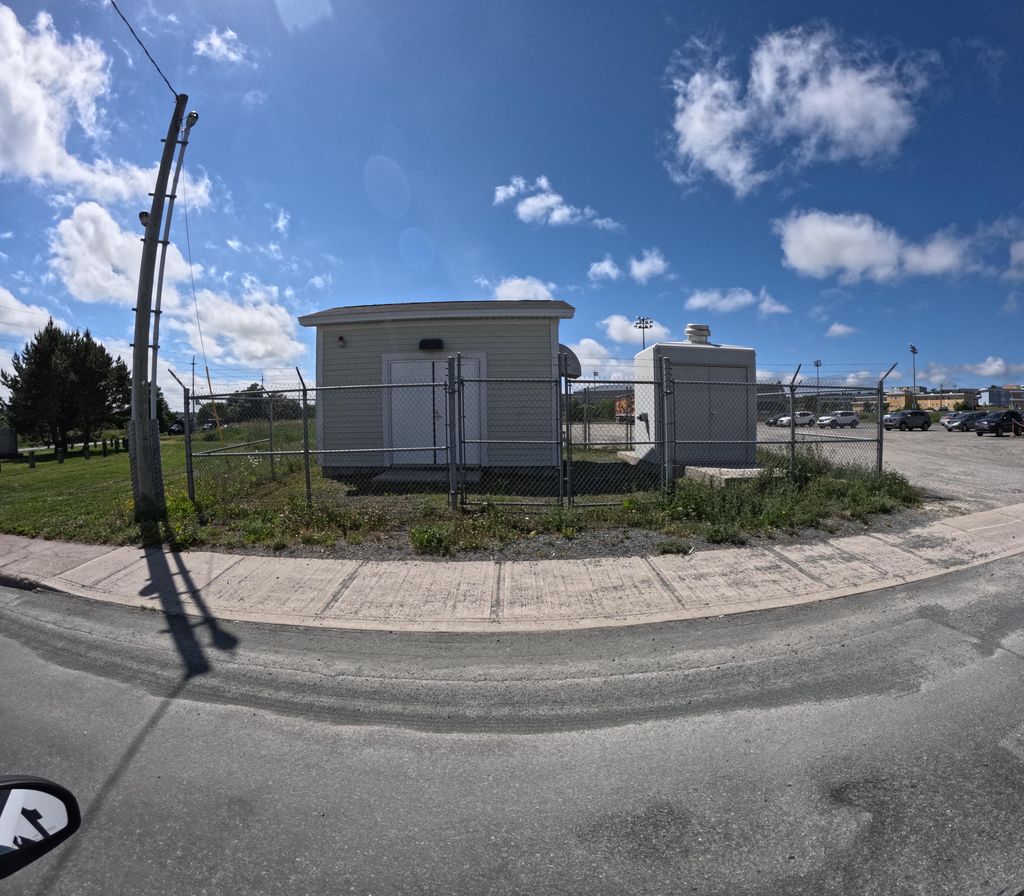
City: st_johns